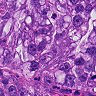
Metastatic tissue present: yes